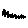
Label: zigzag